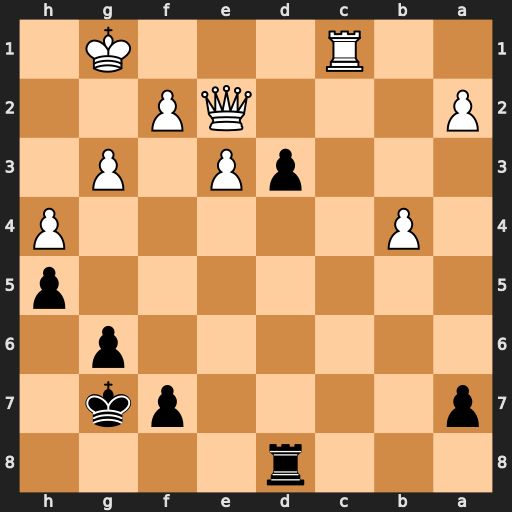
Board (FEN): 3r4/p4pk1/6p1/7p/1P5P/3pP1P1/P3QP2/2R3K1
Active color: b
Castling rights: -
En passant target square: -
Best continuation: dxe2 Kg2 Rd1